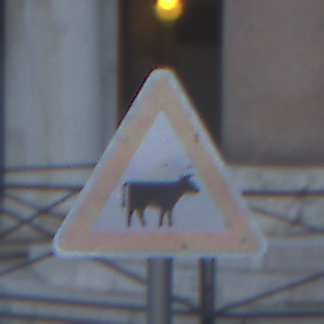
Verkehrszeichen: ViehtriebLinks
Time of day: Dawn
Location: Outdoor (Urban)
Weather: Clear
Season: NotSpecified
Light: Natural